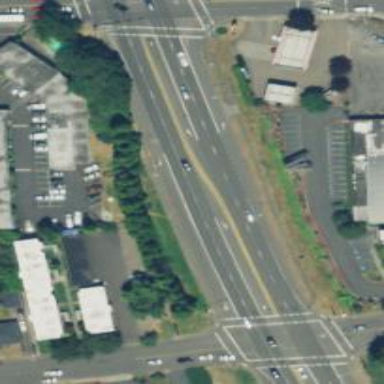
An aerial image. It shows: This image shows trunk highway that functions as expressway.